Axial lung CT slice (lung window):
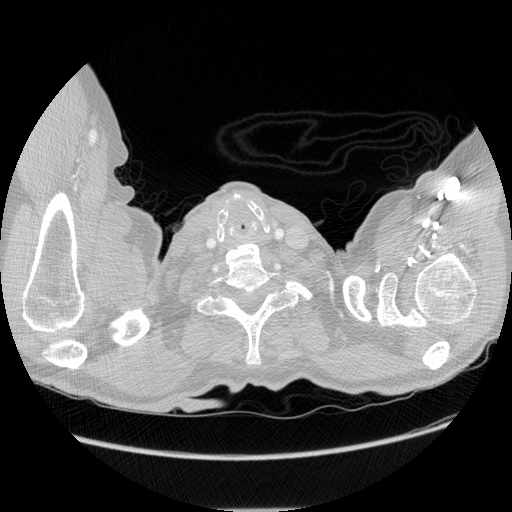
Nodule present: no